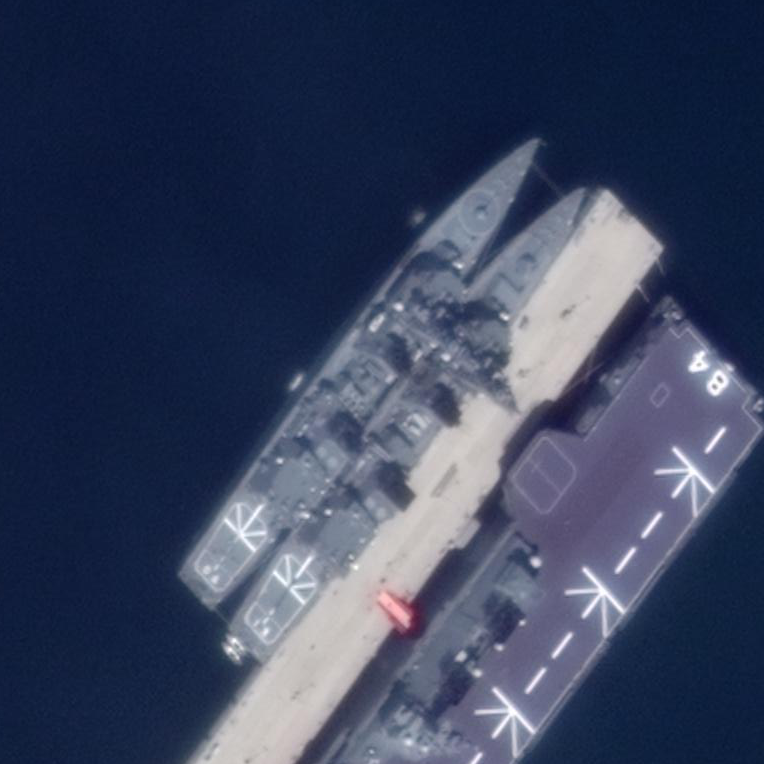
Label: cruiser